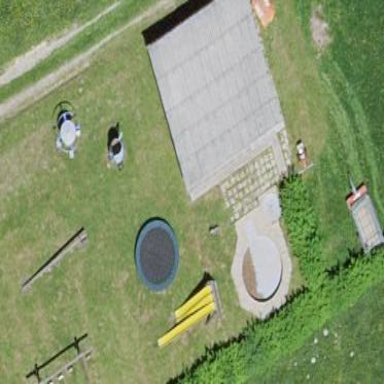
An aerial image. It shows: Playground area for leisure land.